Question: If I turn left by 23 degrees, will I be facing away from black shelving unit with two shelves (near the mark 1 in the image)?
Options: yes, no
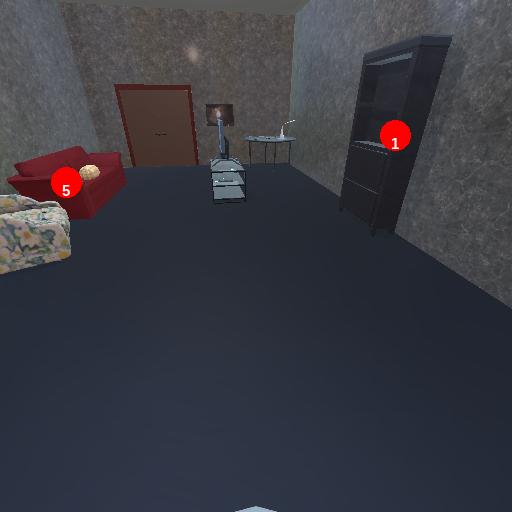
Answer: yes